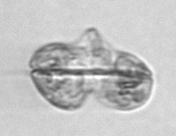
Label: Karenia